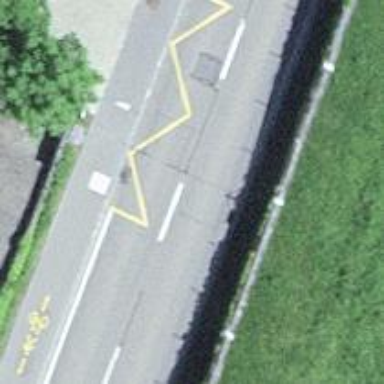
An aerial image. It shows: Bus stop with stop position for public transport.